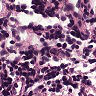
Metastatic tissue present: no